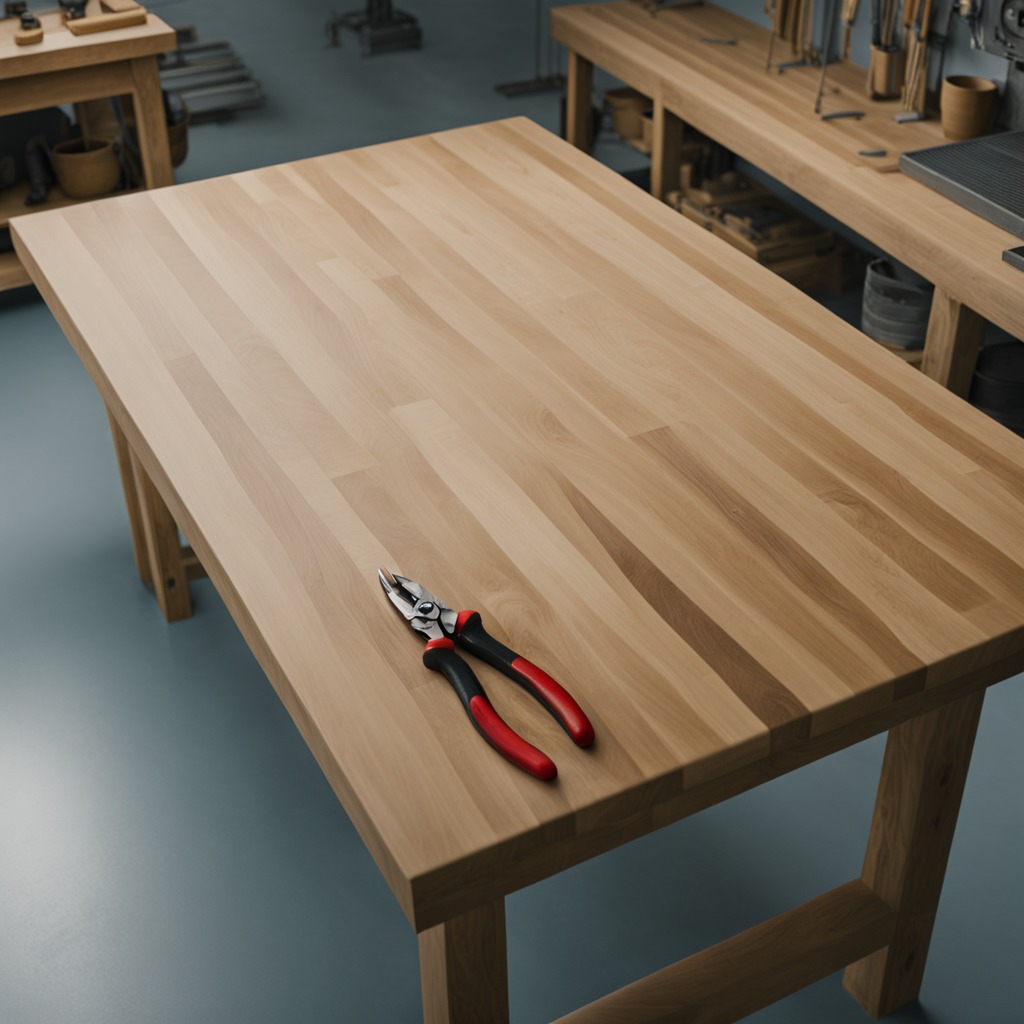
A plier is lying on the workbench inside a coastal fishing gear workshop.